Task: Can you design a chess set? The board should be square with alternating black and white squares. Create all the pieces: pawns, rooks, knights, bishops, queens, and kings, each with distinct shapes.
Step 3796:
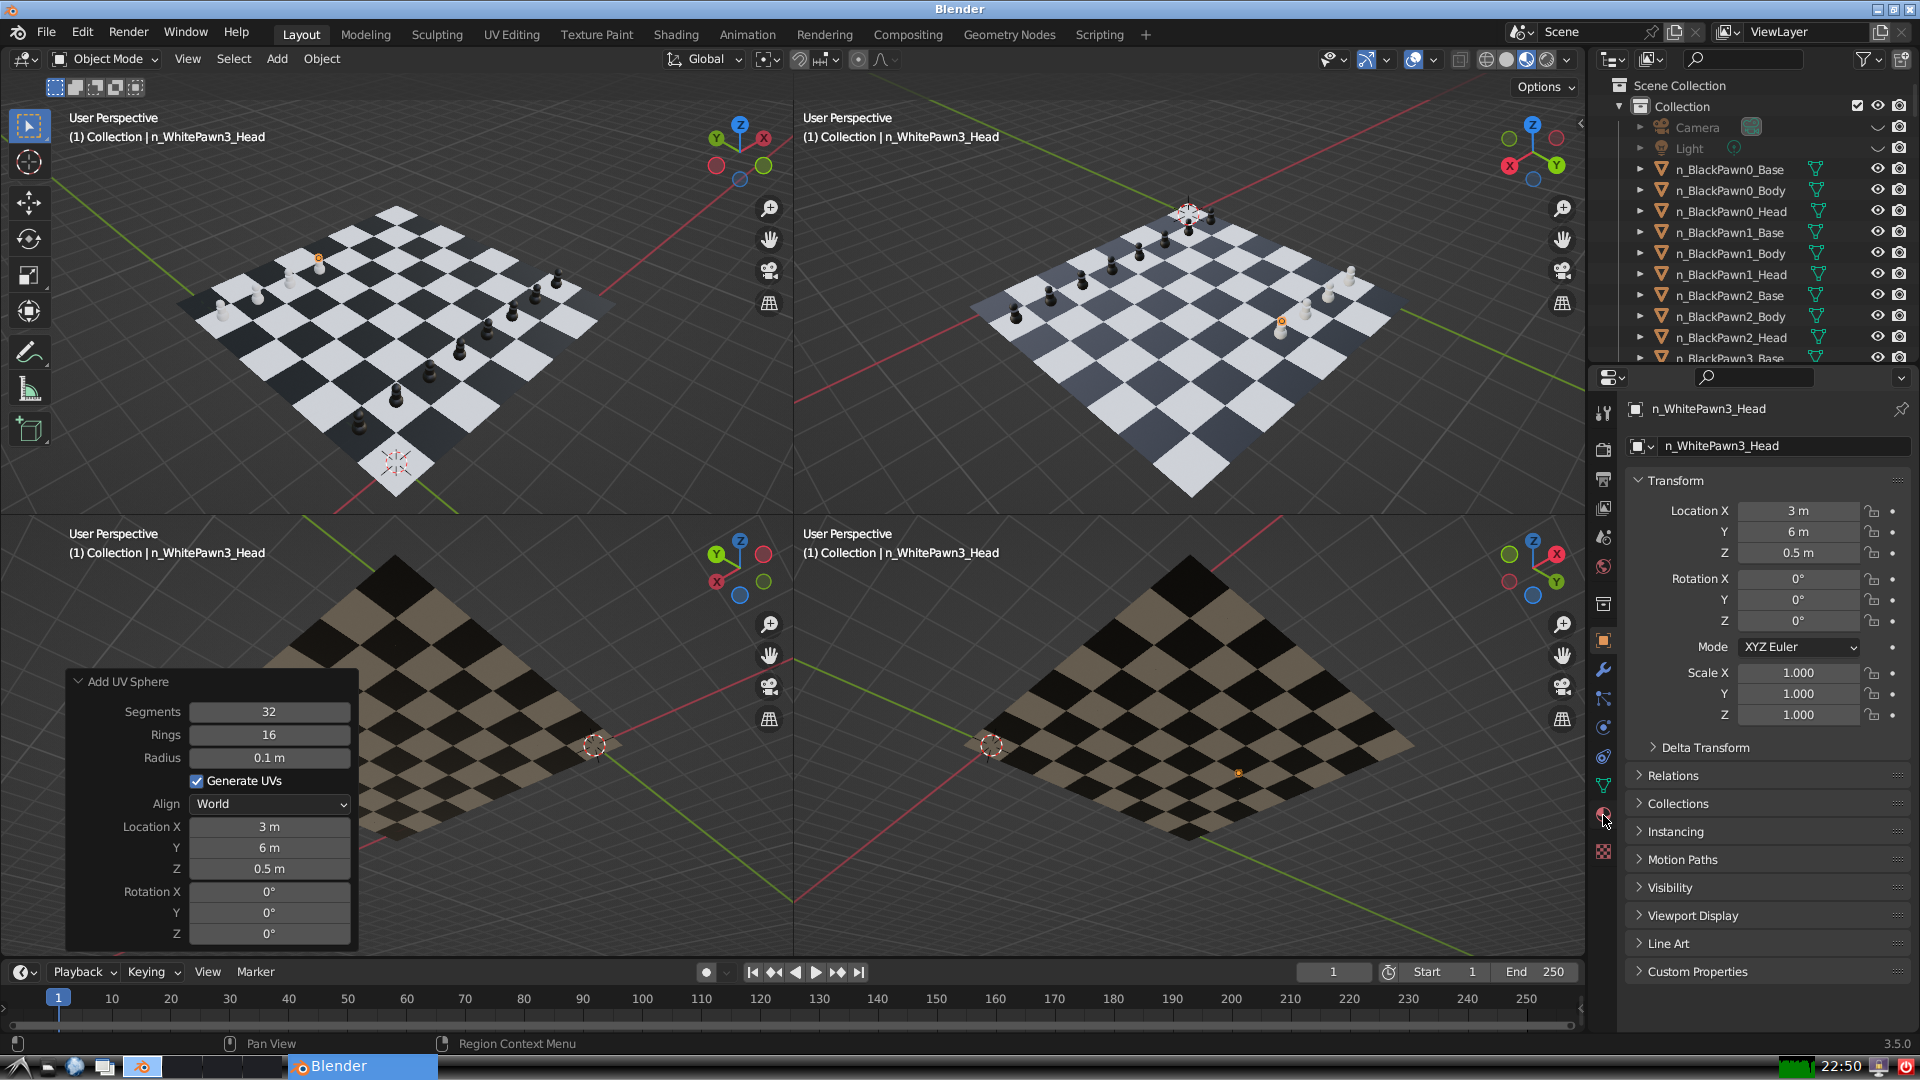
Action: click: no